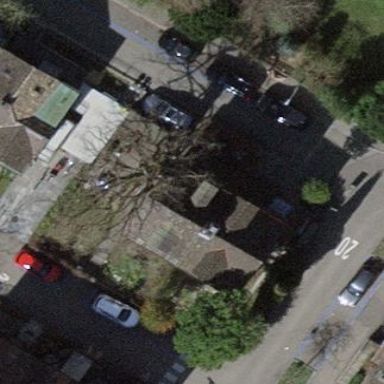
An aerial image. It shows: Building with gabled roof.